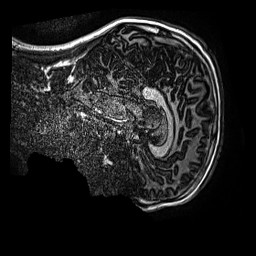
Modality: MP2RAGE
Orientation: sagittal
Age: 12
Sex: male
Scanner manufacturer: siemens
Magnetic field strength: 3 T
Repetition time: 4 s
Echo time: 0.00299 s